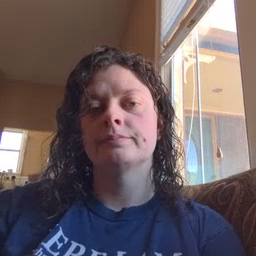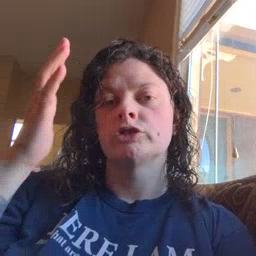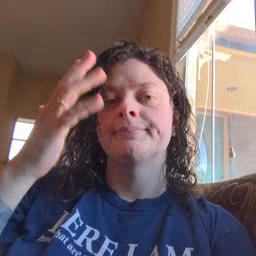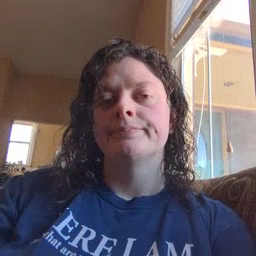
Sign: tree